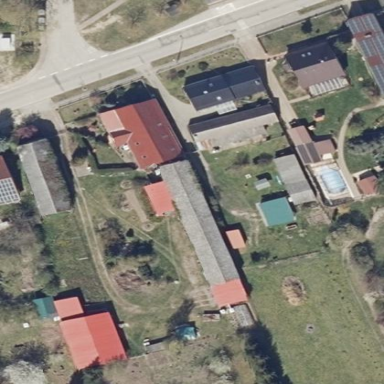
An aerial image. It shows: Rural barn.